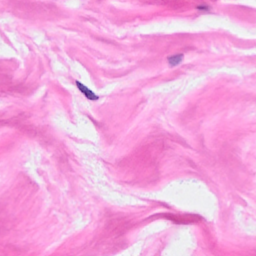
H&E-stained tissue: Breast